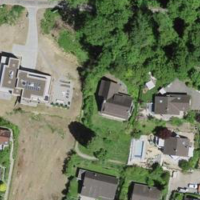
EUNIS habitat code: 55
Species observed at this site:
Symphyotrichum novae-angliae